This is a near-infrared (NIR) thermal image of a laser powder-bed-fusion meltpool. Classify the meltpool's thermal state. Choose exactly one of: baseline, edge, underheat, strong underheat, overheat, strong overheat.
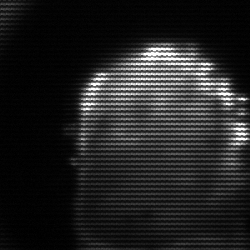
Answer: baseline